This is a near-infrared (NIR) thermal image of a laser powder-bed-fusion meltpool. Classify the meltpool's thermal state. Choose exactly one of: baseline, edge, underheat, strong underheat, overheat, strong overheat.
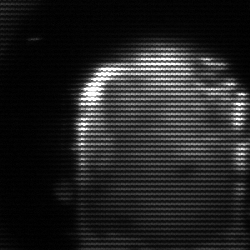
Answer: baseline